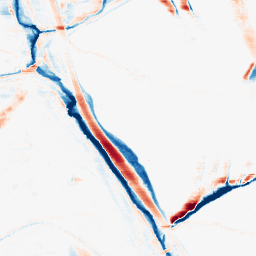
Category: morphological
Decomposition family: morphological_rect
Decomposition parameters: operation: average
width: 20
height: 5
Upsampling method: sinc_blackman
Upsampling parameters: scale: 4
kernel_size: 16
Upsampling scale: 4